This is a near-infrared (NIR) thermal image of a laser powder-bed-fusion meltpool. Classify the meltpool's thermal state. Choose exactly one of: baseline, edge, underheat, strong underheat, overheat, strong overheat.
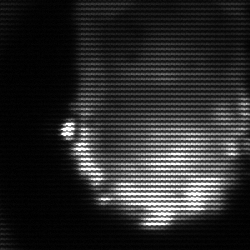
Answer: baseline